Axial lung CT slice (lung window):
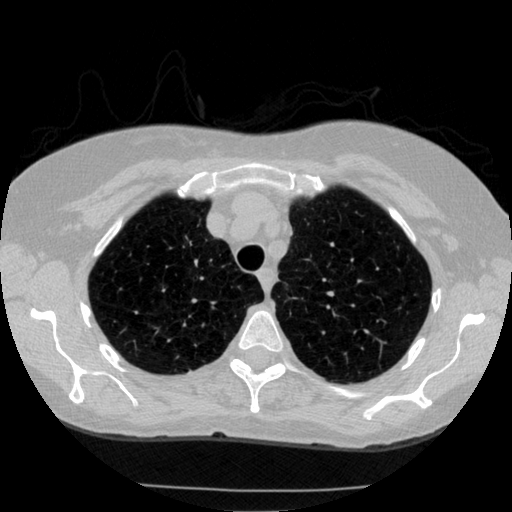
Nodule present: no